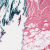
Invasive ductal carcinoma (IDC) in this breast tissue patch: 1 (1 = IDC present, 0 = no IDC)